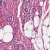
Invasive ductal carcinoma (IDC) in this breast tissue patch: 0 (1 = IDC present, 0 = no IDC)